В электрическую цепь (см. рисунок) включено устройство $P$ с неизвестной электрической схемой.  Параметры цепи: $\mathscr{E}_{1}=20~В$, $\mathscr{E}_{2}=10~В$, $r_{1}=2~Ом$, $r_{2}=1~Ом$, $R_{1}=8 ~Ом$, $R_{2}=9~Ом$.
При подсоединении к клеммам $A_{1} B_{1}$ и $A_{2} B_{2}$ идеальных вольтметров они показали одинаковое напряжение. Чему оно равно? Чему оно равно? Чему оно равно? Чему оно равно? Чему оно равно? Чему оно равно? Чему оно равно?
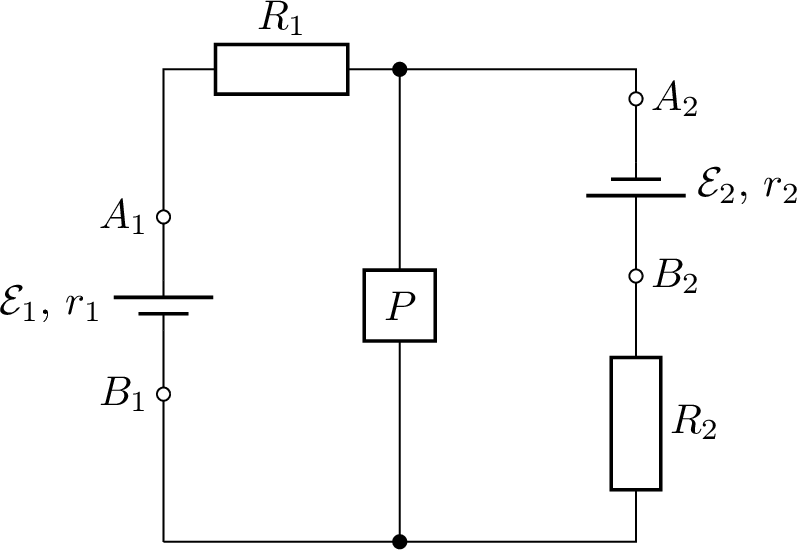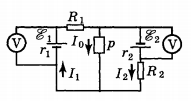
Решение: Зададим направления токов $I_{1}$, $I_{2}$, $I_{0}$ (см. рисунок).  По второму правилу Кирхгофа имеем $$ \mathscr{E}_{1}+\mathscr{E}_{2}=I_{1}\left(R_{1}+r_{1}\right)+I_{2}\left(R_{2}+r_{2}\right), $$ По первому правилу Кирхгофа $$ I_{1}=I_{0}+I_{2}. $$ Чтобы избежать громоздких выкладок, удобно сразу подставит в эти соотношения числовые значения параметров. Это дает $$ I_{1}=\frac{3 А+I_{0}}{2}, I_{2}=\frac{3 А-I_{0}}{2}. $$ По условию $$ U=\left|I_{1} r_{1}-\mathscr{E}_{1}\right|=\left|I_{2} r_{2}-\mathscr{E}_{2}\right|. $$ С учетом выражений для $I_{1}$ и $I_{2}$ запишем $$ U=\left|I_{0}-17 А\right|=\frac{1}{2}\left|I_{0}+17 А\right|. $$ Отсюда получаем два значения $I_{0}$: $$ I_{01}=51~А, I_{02}=\frac{17}{3}~А $$ и два значения напряжения на вольтметрах: $$ U_{1}=34~В, U_{2}=\frac{34}{3}~В. $$
Ответ: $$ U_{1}=34~В, U_{2}=\frac{34}{3}~В. $$
Темы:
T, Электричество, Всероссийские, Электрические цепи, Черный ящик